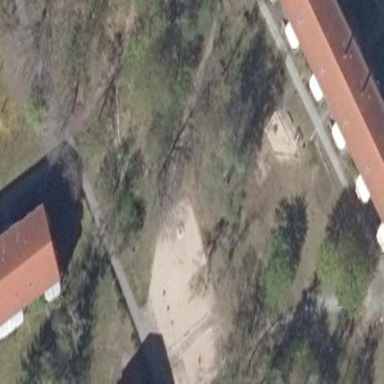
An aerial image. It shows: Playground area for leisure land.